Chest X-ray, PA view. Patient: 42 years old, sex F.
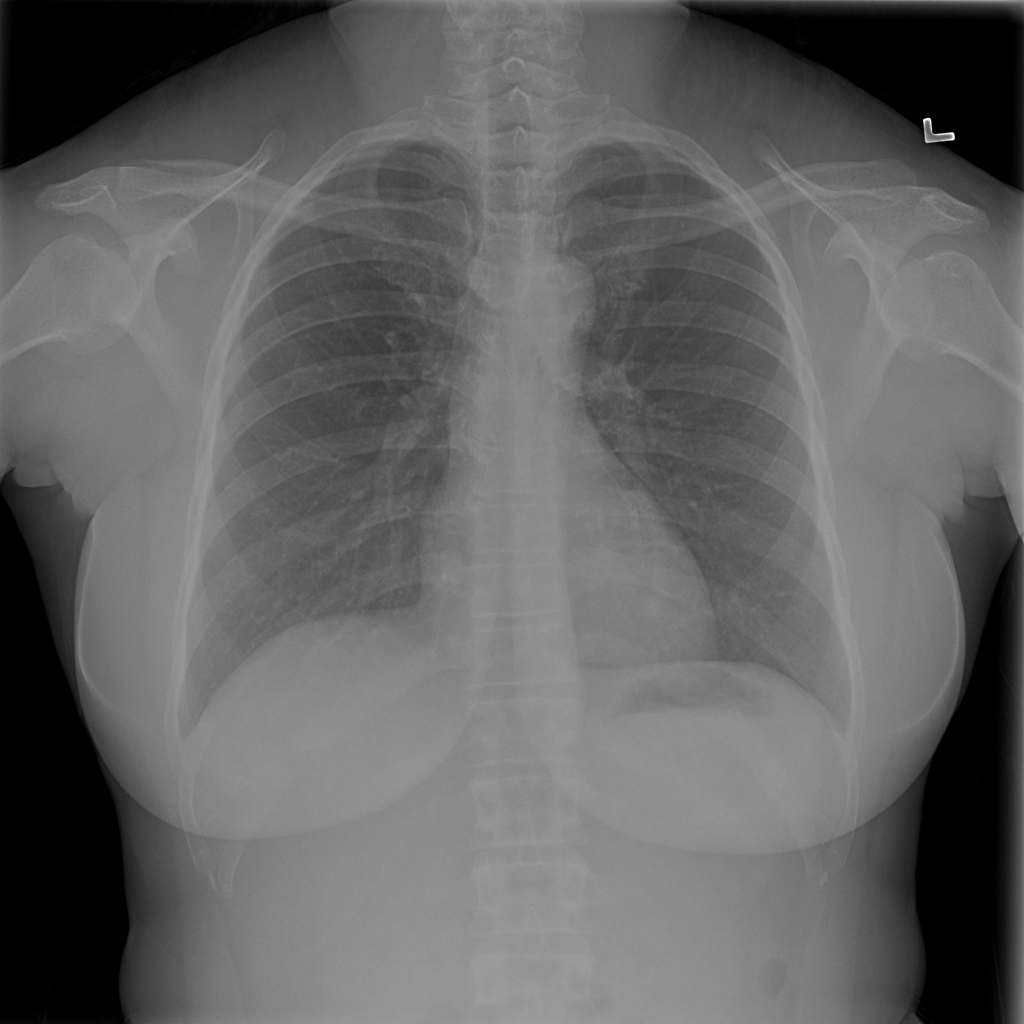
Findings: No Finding